Question: This 'Activity' runs in fullscreen. Since elevation is missing in 'Kitkat', the 'ViewPager' is going above the 'Toolbar'.
Here is my layout:
'''
<?xml version="1.0" encoding="utf-8"?>
<RelativeLayout
xmlns:android="http://schemas.android.com/apk/res/android"
android:id="@+id/PhotoPager_Layout"
android:layout_width="match_parent"
android:layout_height="match_parent"
android:orientation="vertical"
android:theme="@style/ThemeOverlay.AppCompat"
>
<include
android:id="@+id/toolbar"
layout="@layout/toolbar"
android:background="@color/md_dark_appbar"
android:windowActionBarOverlay="true"
/>
<com.horaapps.leafpic.Views.HackyViewPager
xmlns:android="http://schemas.android.com/apk/res/android"
android:id="@+id/photos_pager"
android:layout_width="match_parent"
android:layout_height="match_parent"/>
</RelativeLayout>
'''
This is what it looks like:

Any advice on how I can solve this problem?
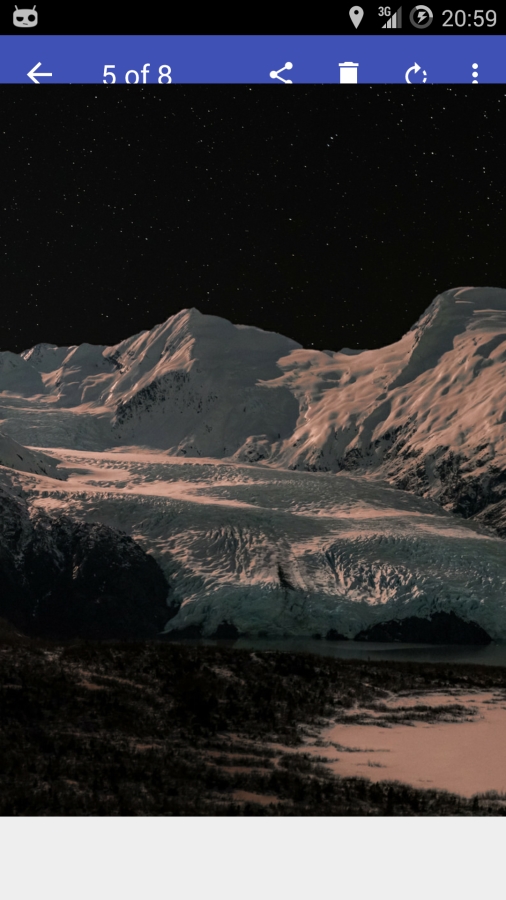
Answer: Items in RelativeLayout are z-ordered.
Defaulr oder is: earlier items behind later ones.
Your toolbar is first in RelativeLayout, so it is behind any other views.
There are three solutions. You can use any of them.
1. Reorder views in RelativeLayout: move toolbat to end: <?xml version="1.0" encoding="utf-8"?>
<RelativeLayout
xmlns:android="http://schemas.android.com/apk/res/android"
android:id="@+id/PhotoPager_Layout"
android:layout_width="match_parent"
android:layout_height="match_parent"
android:orientation="vertical"
android:theme="@style/ThemeOverlay.AppCompat"
>
<com.horaapps.leafpic.Views.HackyViewPager
xmlns:android="http://schemas.android.com/apk/res/android"
android:id="@+id/photos_pager"
android:layout_width="match_parent"
android:layout_height="match_parent"/>
<include
android:id="@+id/toolbar"
layout="@layout/toolbar"
android:background="@color/md_dark_appbar"
/>
</RelativeLayout>
2. Call toolbar.bringToFront() somewhere in onCreate() (if you you use this layout for an activity). Example: @Override
protected void onCreate(Bundle savedInstanceState) {
setContentView(R.layout.layout_activity);// your resource name here
View toolbar = findViewById(R.id.toolbar);
toolbar.bringToFront();
....
}
3. Call ViewGroup::bringChildToFront for parent of toolbar view somewhere in onCreate. If you use this layout in activity's onCreate, then the code should be: @Override
protected void onCreate(Bundle savedInstanceState) {
setContentView(R.layout.layout_activity);// your resource name here
RelativeLayout root = findViewById(R.id.PhotoPager_Layout);
View toolbar = findViewById(R.id.toolbar);
root.bringChildToFront(toolbar);
....
}